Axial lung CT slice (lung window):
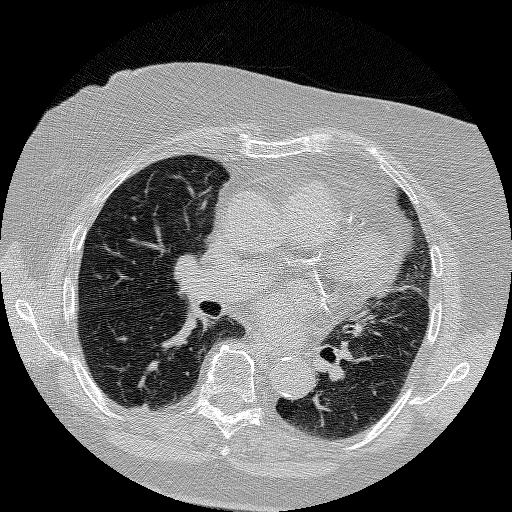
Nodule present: yes
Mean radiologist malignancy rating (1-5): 3